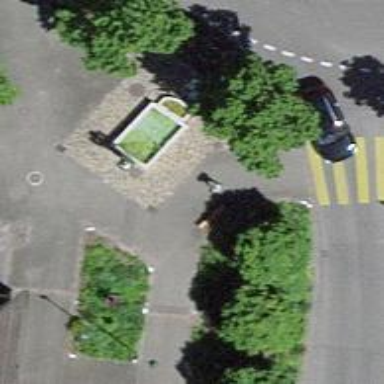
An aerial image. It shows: Beautiful fountain.